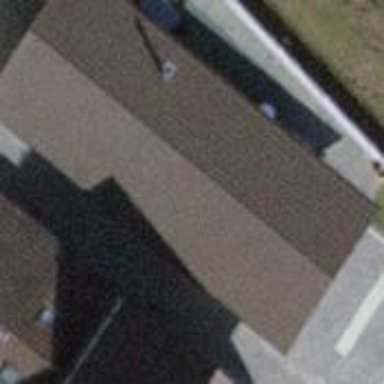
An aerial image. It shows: Garage.